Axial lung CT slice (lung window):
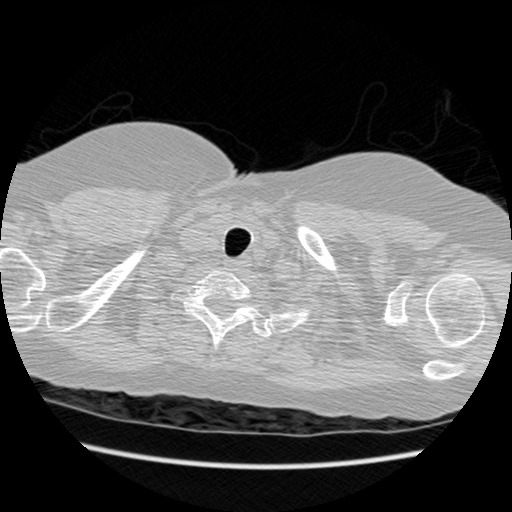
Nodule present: no